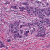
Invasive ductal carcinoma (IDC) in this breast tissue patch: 1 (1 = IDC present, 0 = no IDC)